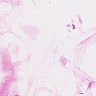
Metastatic tissue present: no